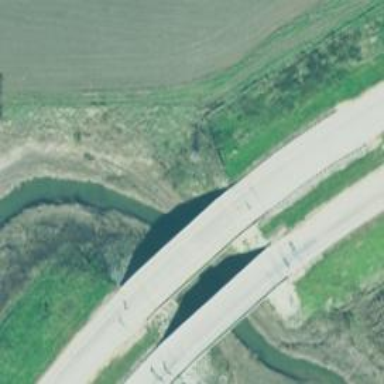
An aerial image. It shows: Bridge over trunk highway that serves as motorroad.